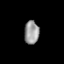
Tissue: prostate
Cell type: T cells
Senescence score: 0.2422
Nuclear area (px): 331
Mean DAPI intensity: 155.761